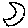
Label: moon